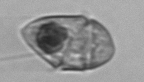
Label: Gyrodinium